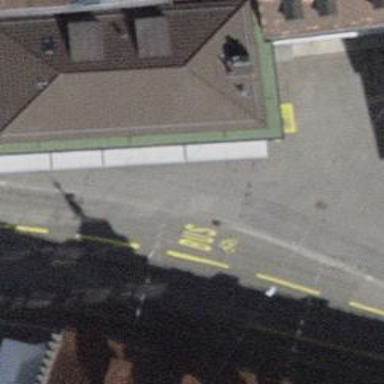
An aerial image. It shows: Asphalt service road for trolleybuses with trolley wires.